二年级 · 算术
妈妈准备买 54 个粽子，每盒有 6 个粽子，那么妈妈应该买多少盒呢？（4 分）

口答: 妈妈应该买盒。
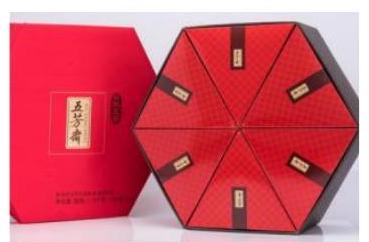
答案: $54 \div 6=9$ (盒) …...... 3.5 分【列式 1.5 分, 结果 2 分】

口答: 妈妈应该买 9 盒。 $\cdot 0.5$ 分